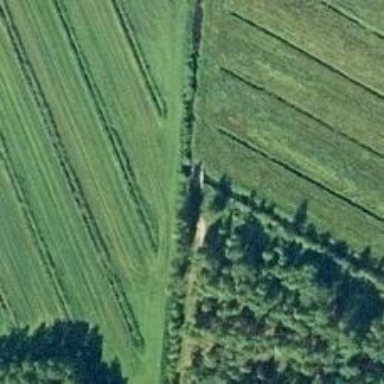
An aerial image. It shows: Path leading to bridge.